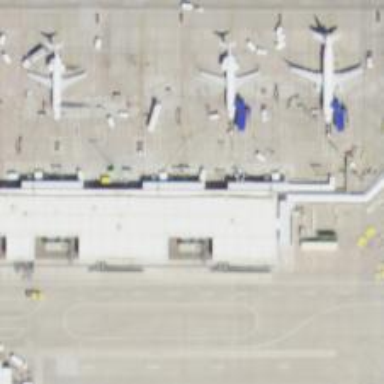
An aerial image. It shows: Airport gate.